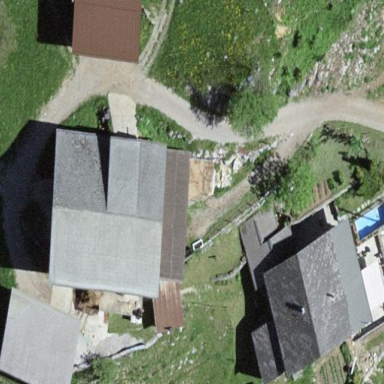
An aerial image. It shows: Farmyard area.